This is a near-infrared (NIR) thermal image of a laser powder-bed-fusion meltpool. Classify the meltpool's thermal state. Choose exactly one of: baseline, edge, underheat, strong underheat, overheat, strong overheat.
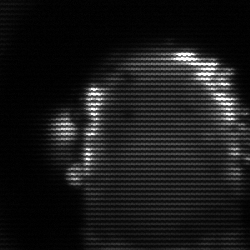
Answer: baseline